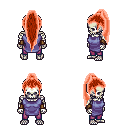
a pixel art fantasy rpg character, male body template, skeleton, chain tabard jacket, magenta pants, red extra-long topknot hairstyle, leather bracers, four views (front, back, left, right), 2x2 character sprite sheet, small pixel art, hard edges, no anti-aliasing